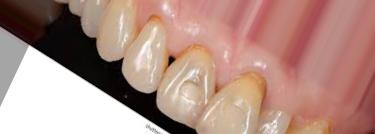
Condition: Tooth Discoloration